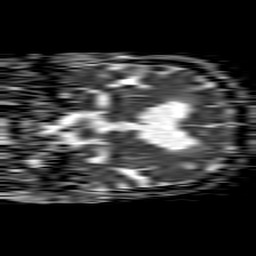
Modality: ADC
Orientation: coronal
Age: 83
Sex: female
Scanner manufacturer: philips
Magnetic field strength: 1.5 T
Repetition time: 4.6 s
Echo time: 0.08631 s